Field crop: tomato
Growth stage: 2
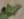
Species: solanum